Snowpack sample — Snodgrass Mountain, Crested Butte, Colorado (2/4/25, 12:06 PM MST)
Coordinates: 38.923, -106.968
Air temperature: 35 °F
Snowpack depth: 80 cm
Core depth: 40 cm
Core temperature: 32 °F
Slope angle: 14°, slope face: 78°
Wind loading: low
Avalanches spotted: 0
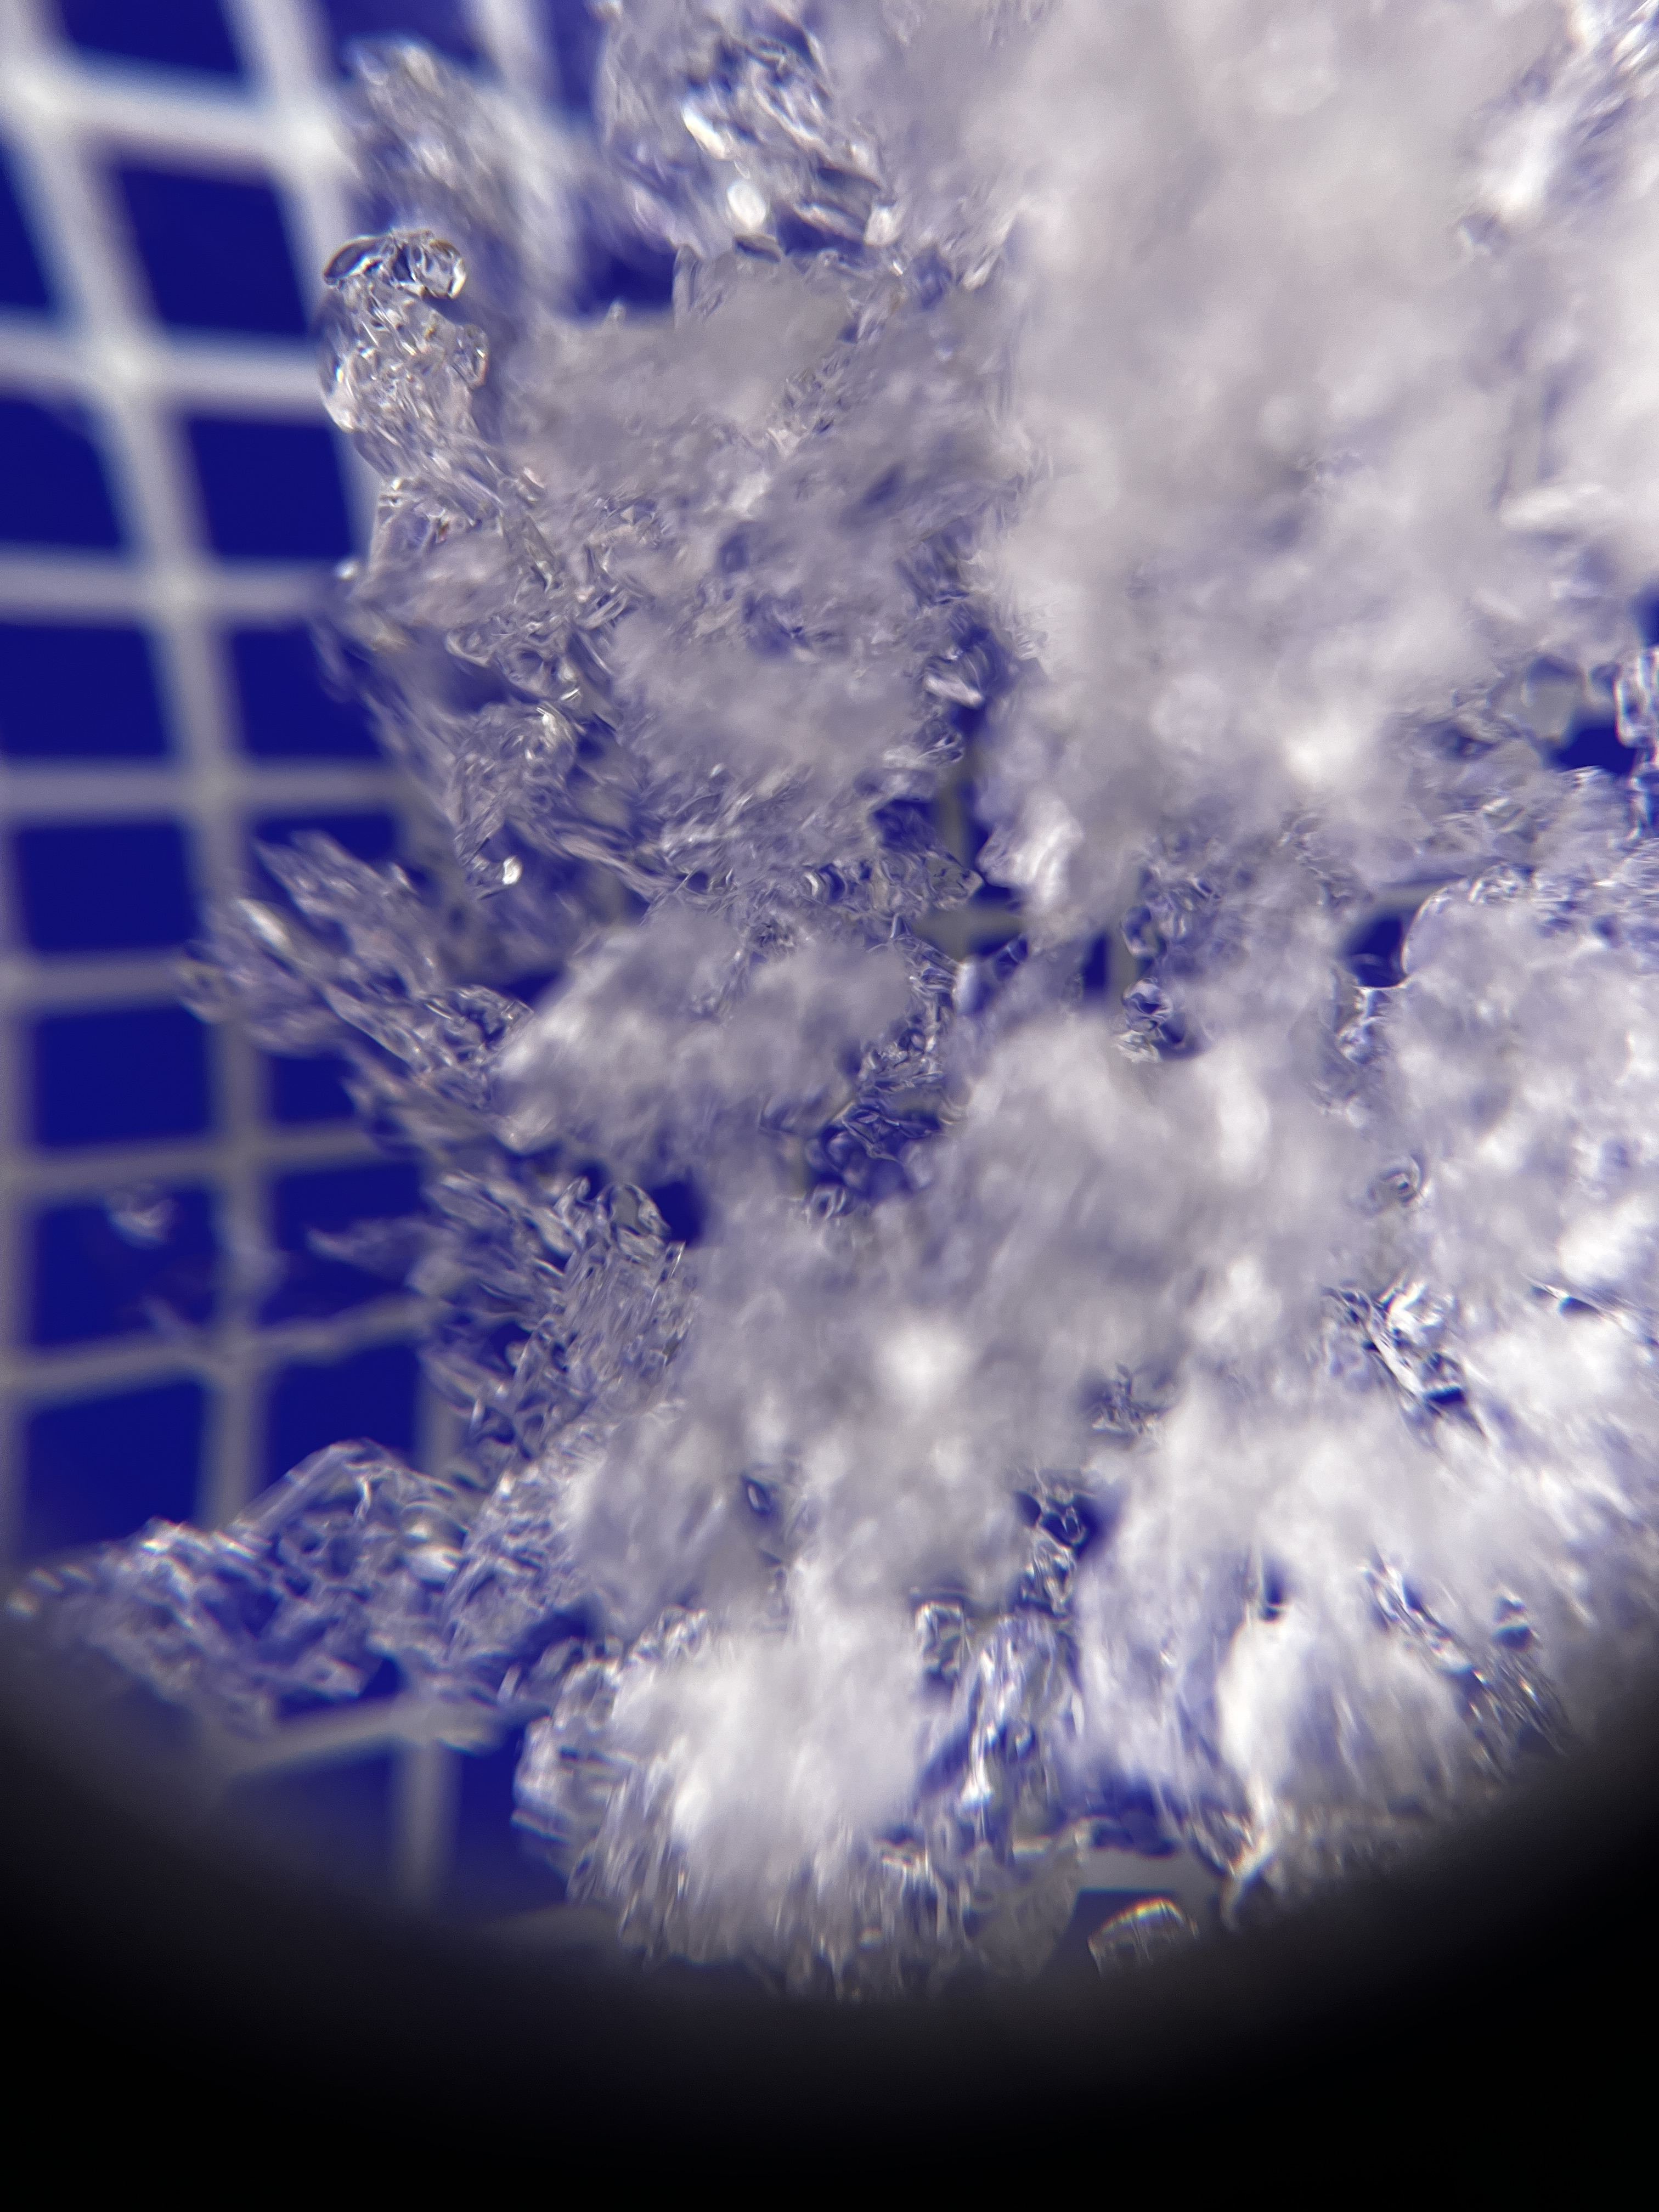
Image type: magnified_profile
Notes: No avalanches nearby, unusually warm weather for the last month reported by residents, Collected 25 yards from treeline